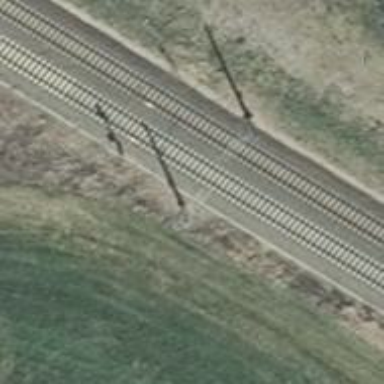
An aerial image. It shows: Railway milestone with catenary mast.